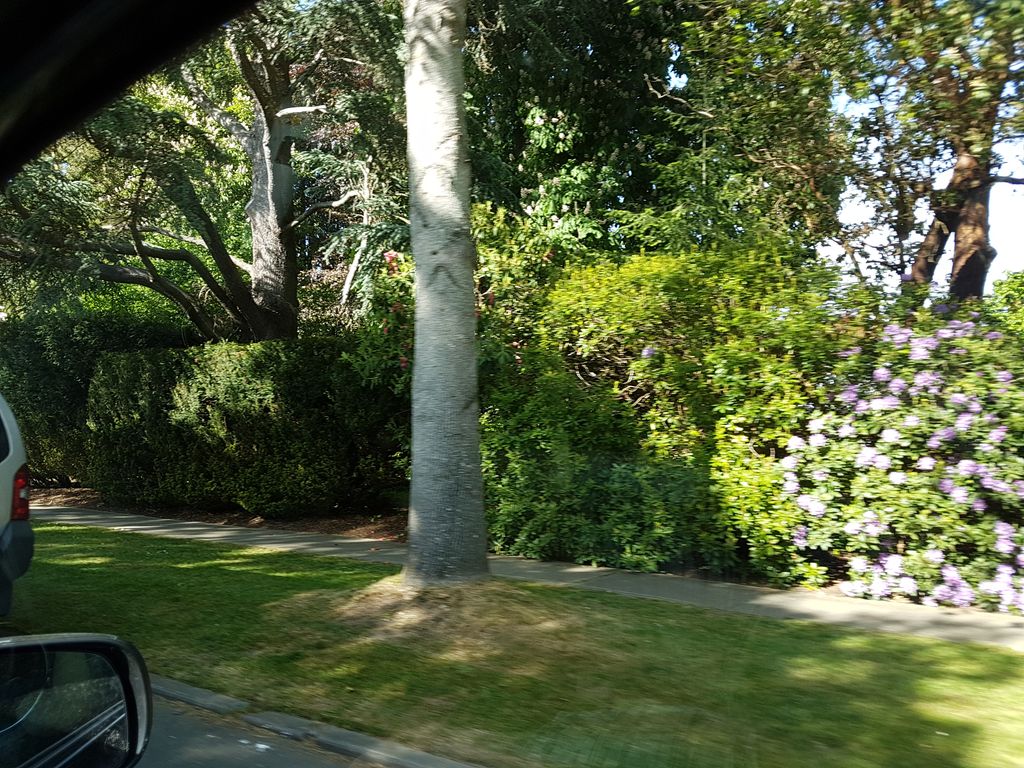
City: victoria